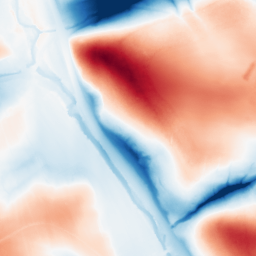
Category: classical
Decomposition family: gaussian_anisotropic
Decomposition parameters: sigma_x: 2
sigma_y: 50
Upsampling method: bicubic
Upsampling parameters: scale: 2
Upsampling scale: 2